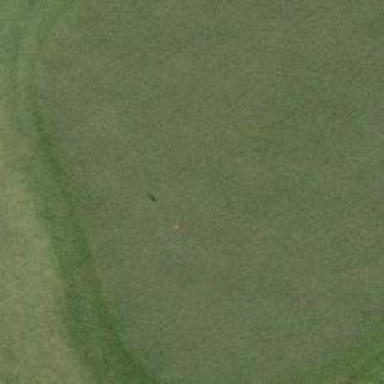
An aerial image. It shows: Picturesque green golfing area with grass land use.